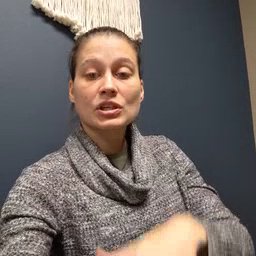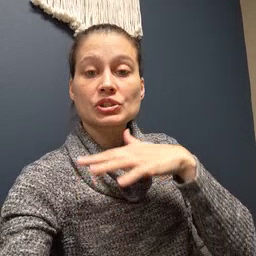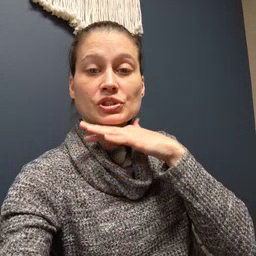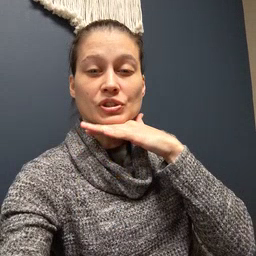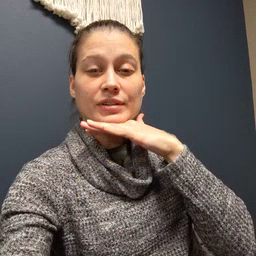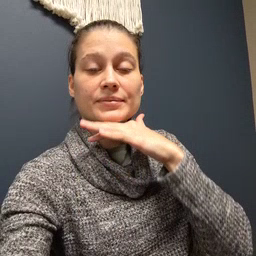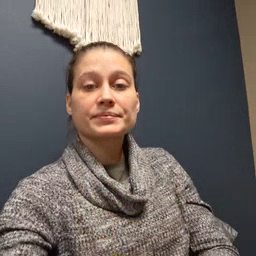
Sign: dirty